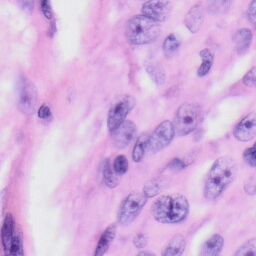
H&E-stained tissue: Skin